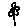
Label: flower